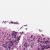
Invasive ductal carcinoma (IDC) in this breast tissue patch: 1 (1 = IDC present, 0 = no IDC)